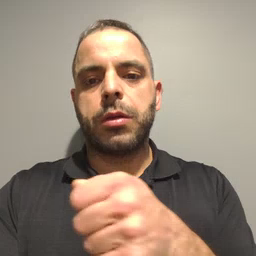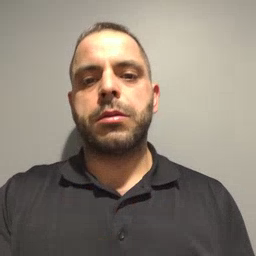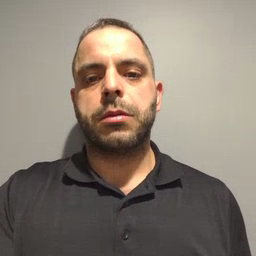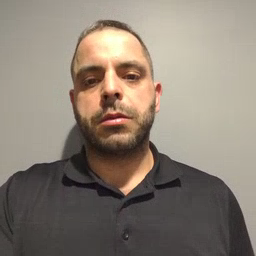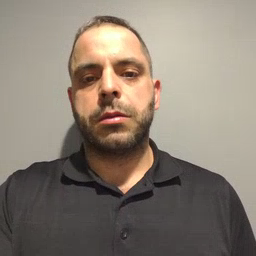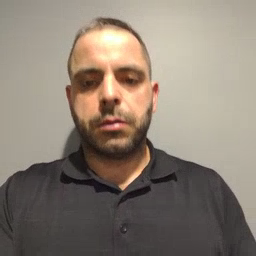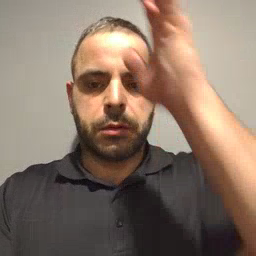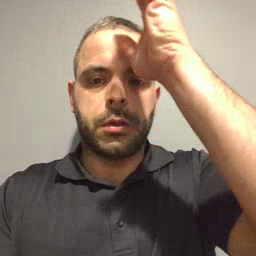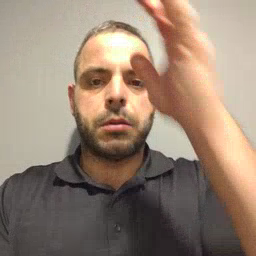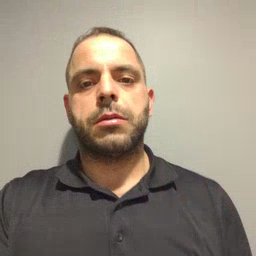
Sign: dad